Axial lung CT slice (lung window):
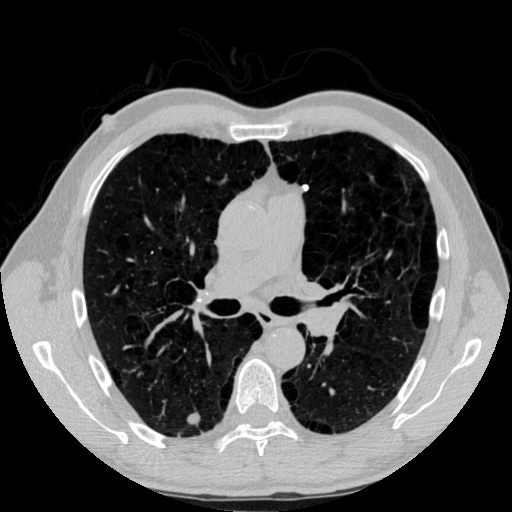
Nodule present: yes
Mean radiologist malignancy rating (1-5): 2.75